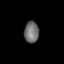
Tissue: prostate
Cell type: T cells
Senescence score: 0.7382
Nuclear area (px): 310
Mean DAPI intensity: 108.087